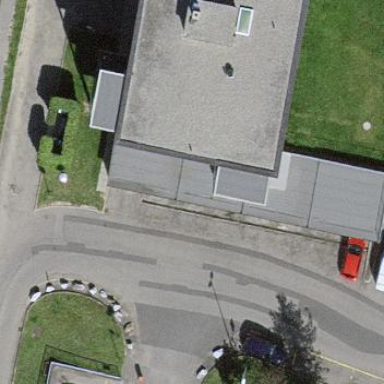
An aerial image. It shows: Group of garages.